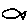
Label: fish